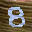
Label: 8